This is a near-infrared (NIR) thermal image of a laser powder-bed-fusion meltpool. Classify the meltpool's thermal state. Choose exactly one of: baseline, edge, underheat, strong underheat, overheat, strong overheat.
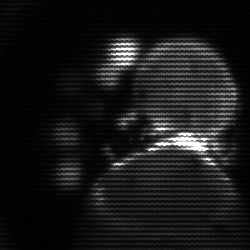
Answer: edge